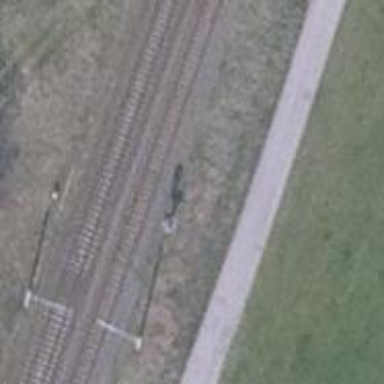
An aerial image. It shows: Signal light at railway crossing.